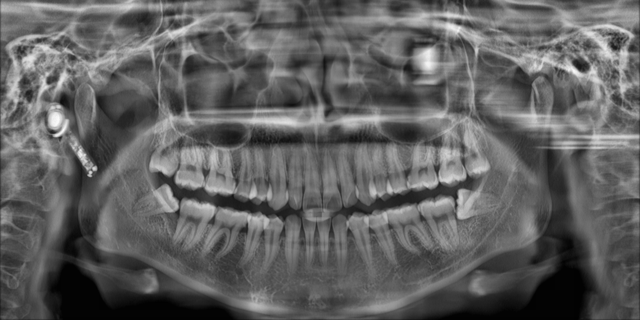
adult